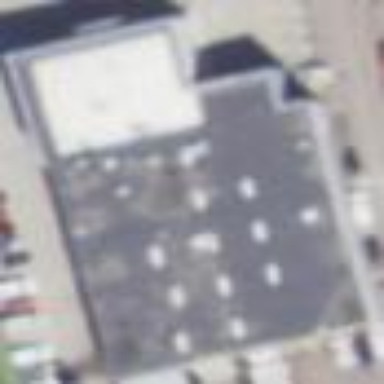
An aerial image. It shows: Retail building that houses car shop.